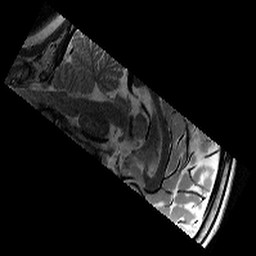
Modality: T2w
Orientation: sagittal
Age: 10
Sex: female
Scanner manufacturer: siemens
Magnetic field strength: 3 T
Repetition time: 9.23 s
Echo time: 0.067 s